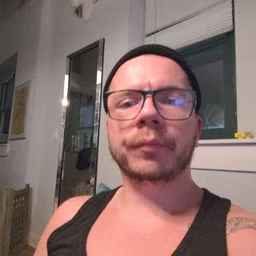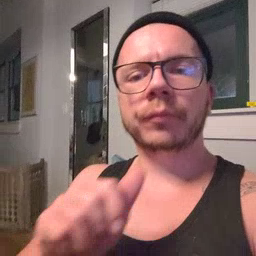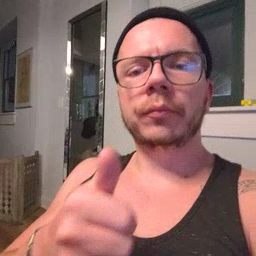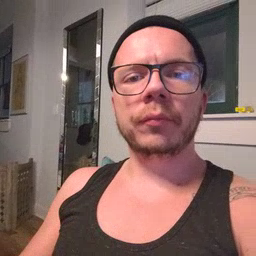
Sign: yourself